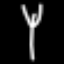
Label: fork